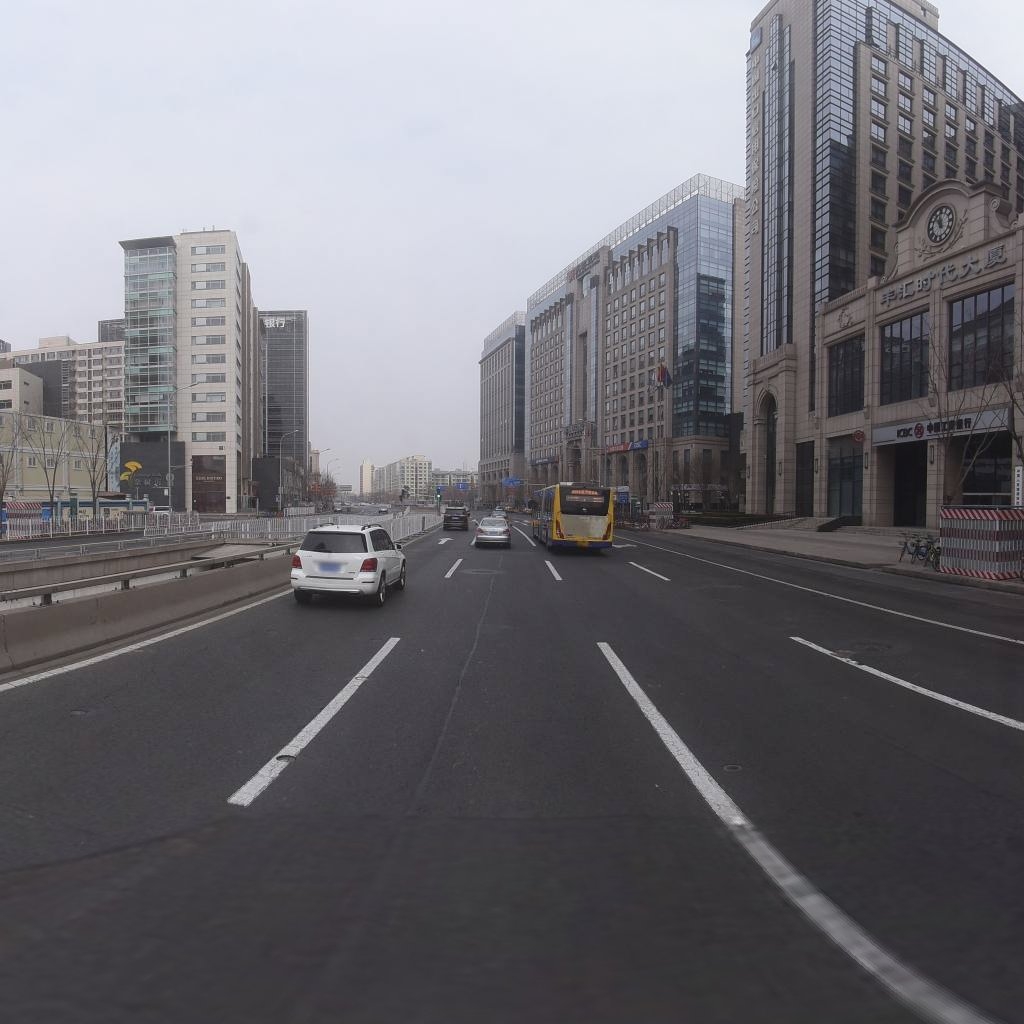
Region: Xicheng
Road damage annotations: longitudinal patch, manhole cover, longitudinal crack, manhole cover